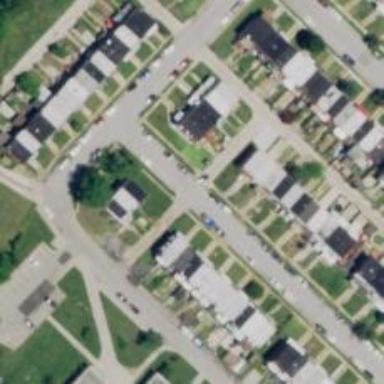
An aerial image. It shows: Alley classified as service road.